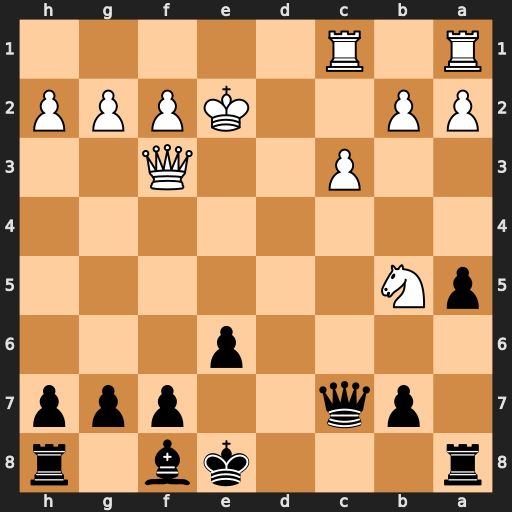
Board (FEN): r3kb1r/1pq2ppp/4p3/pN6/8/2P2Q2/PP2KPPP/R1R5
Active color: b
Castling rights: kq
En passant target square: -
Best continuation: Qe5+ Kf1 Qxb5+